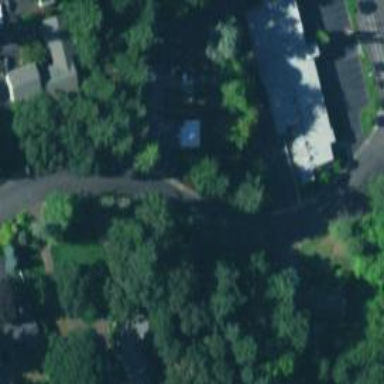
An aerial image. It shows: Residential road with sidewalk on the left.